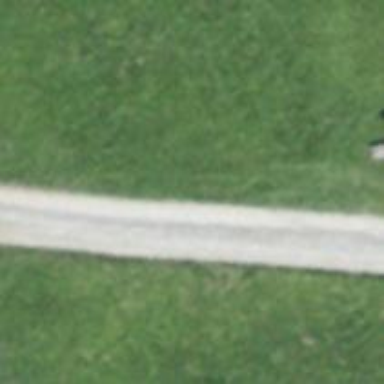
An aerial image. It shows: Track with fine gravel surface of grade2 quality.